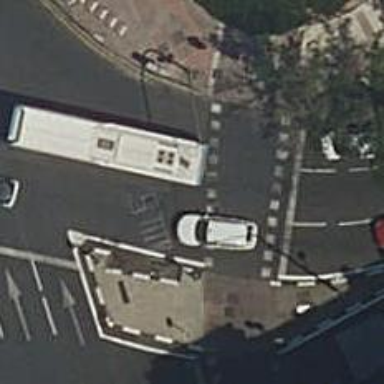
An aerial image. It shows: Marked crossing with traffic signals.